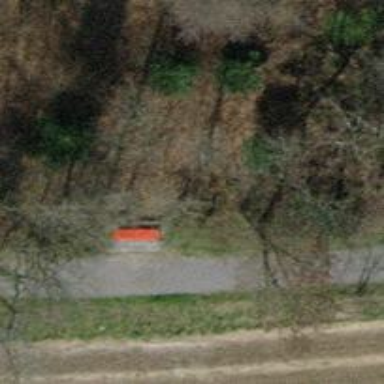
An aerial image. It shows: Red bench.